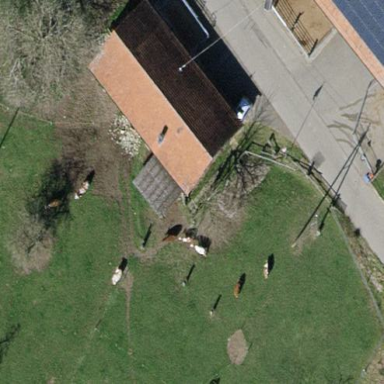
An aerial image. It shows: Farm auxiliary building with gabled roof.